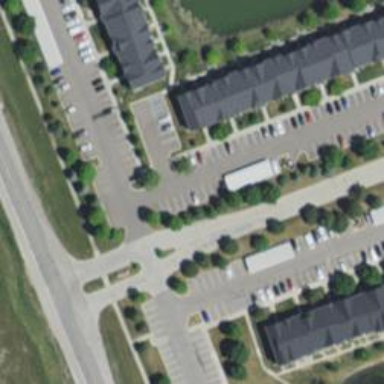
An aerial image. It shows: Service road with asphalt surface and separate sidewalk.